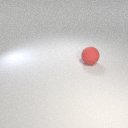
large red rubber sphere